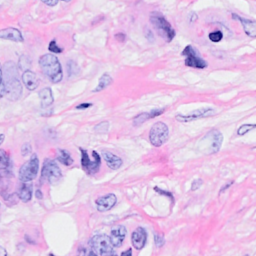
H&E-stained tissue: Breast